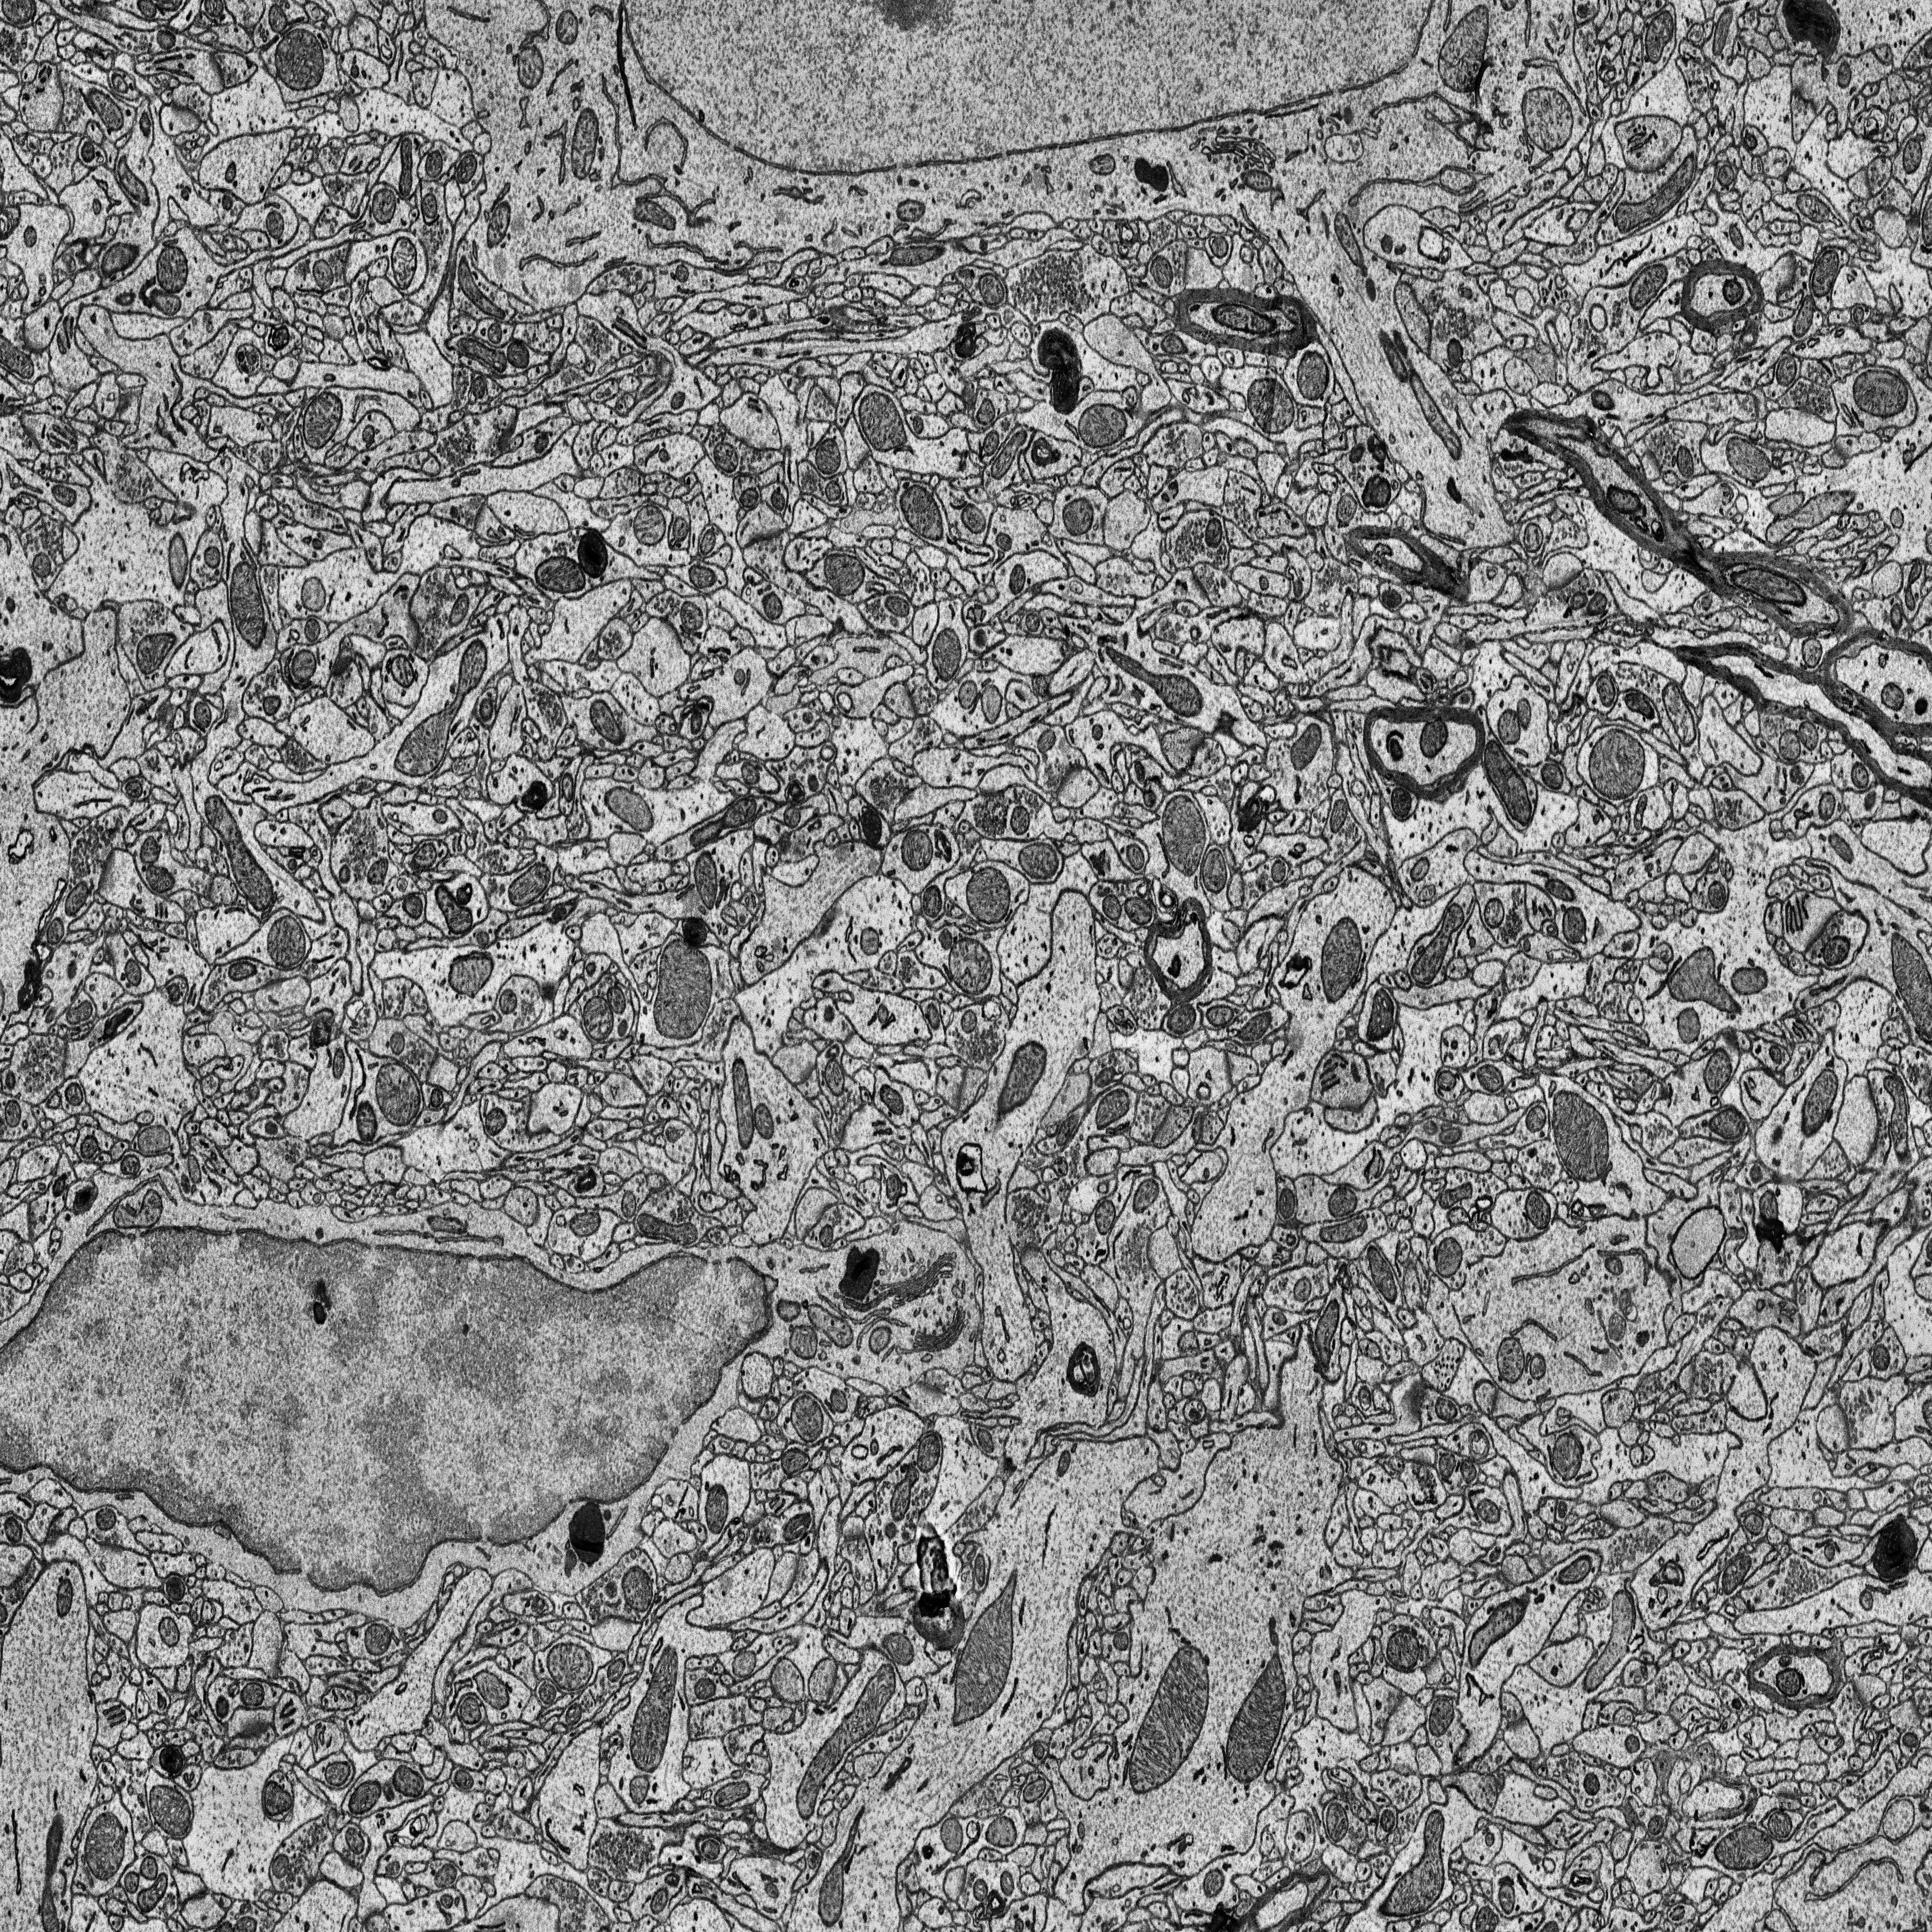
Electron microscopy slice of rat cortex tissue
Slice depth (z): 18
Mitochondria instances in slice: 411